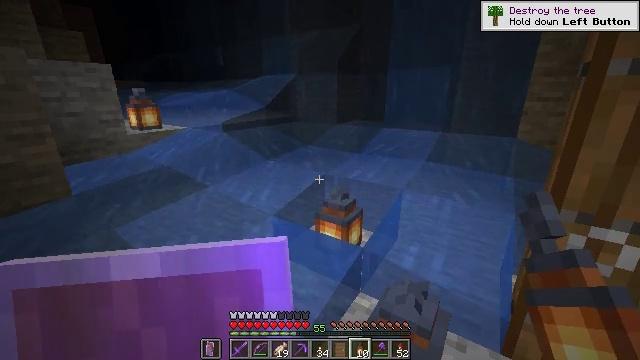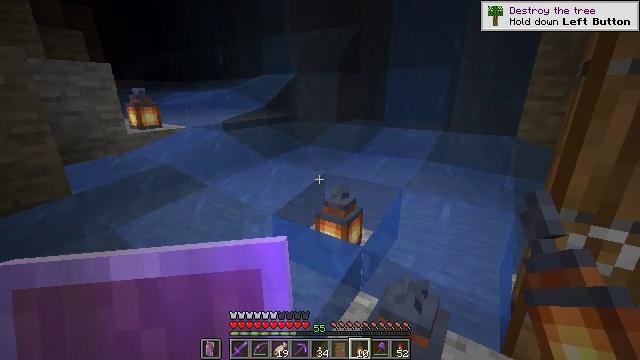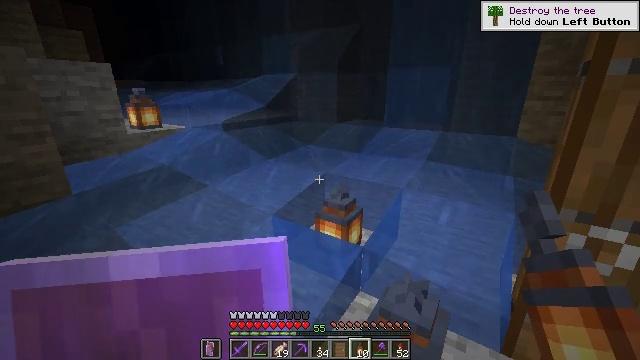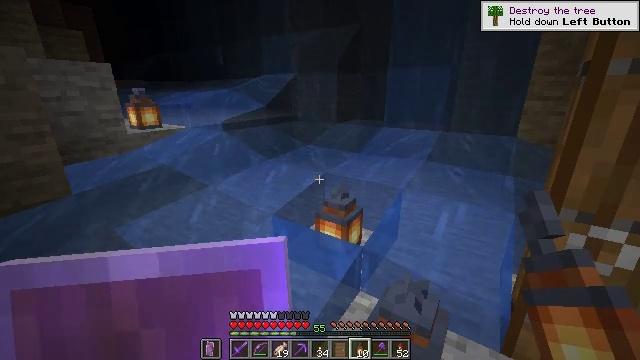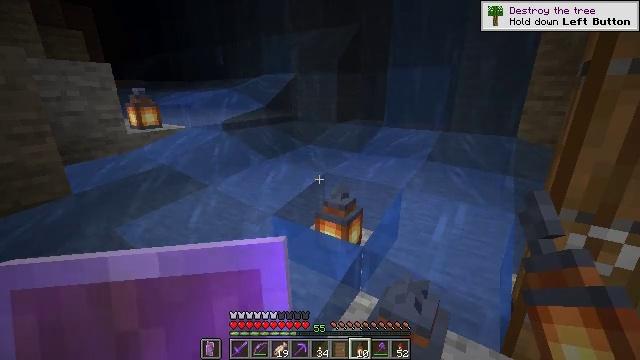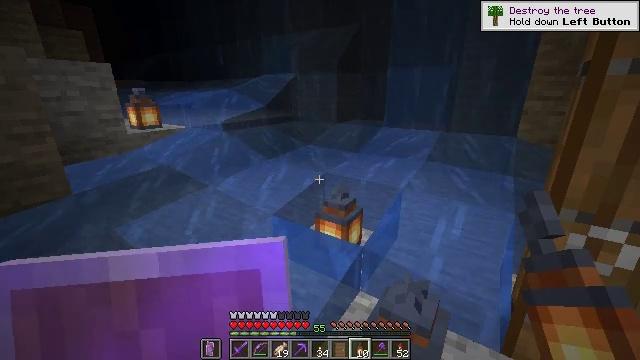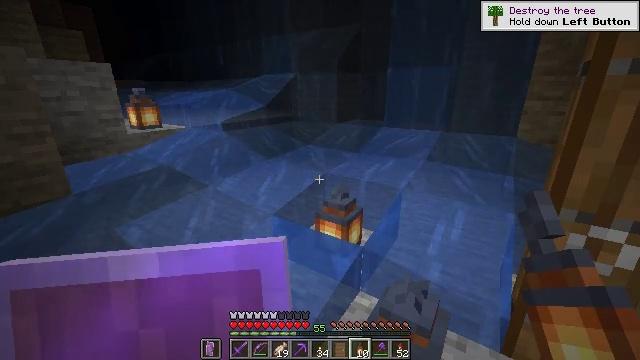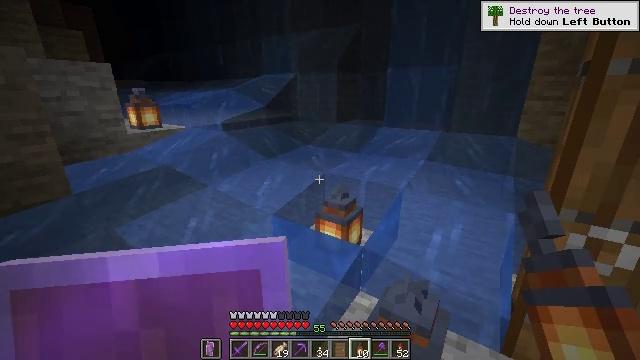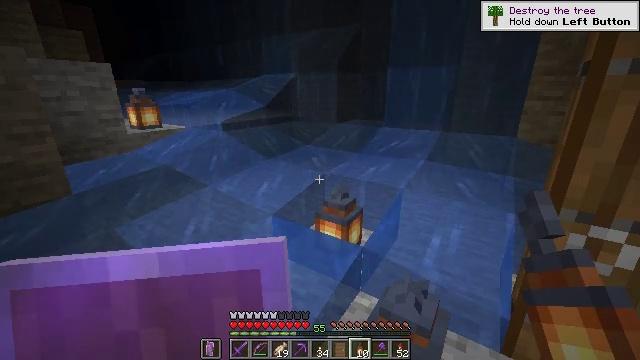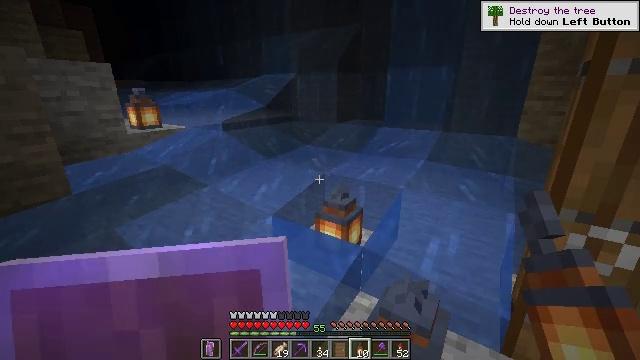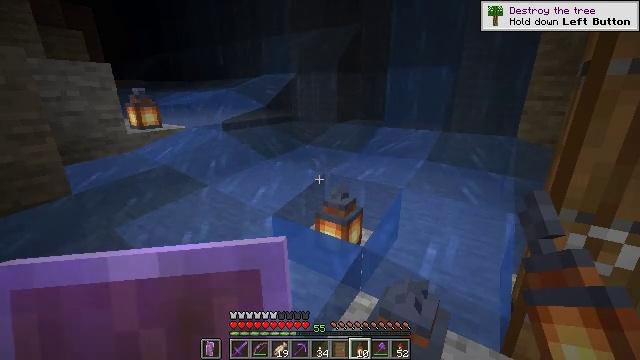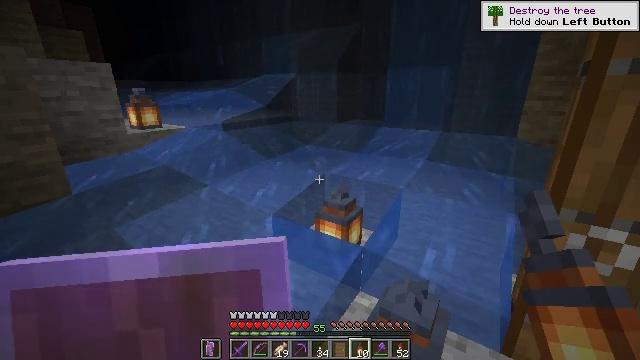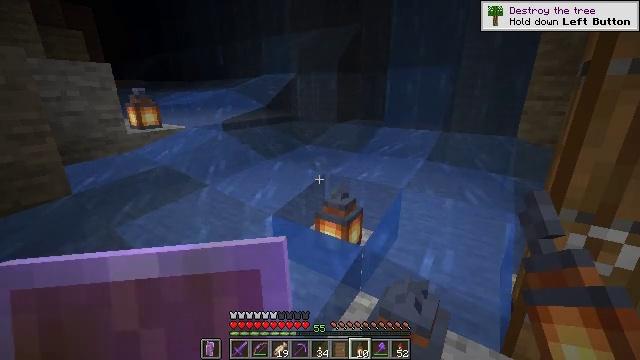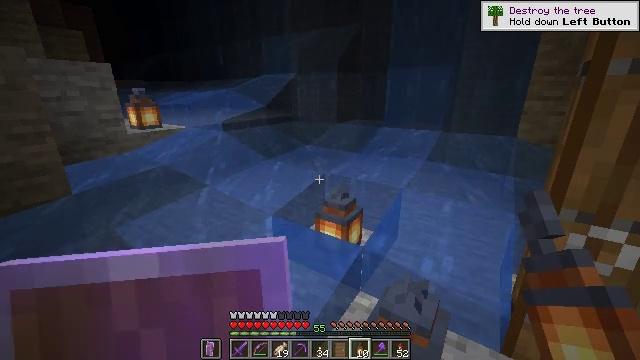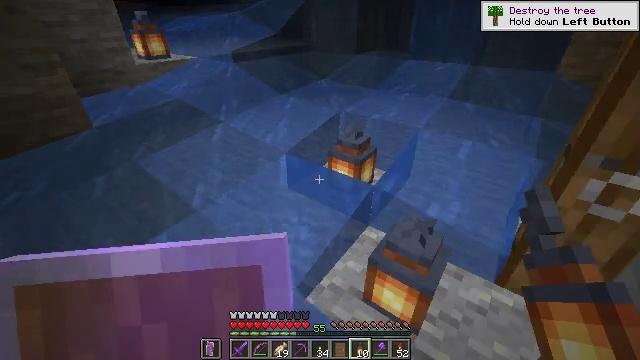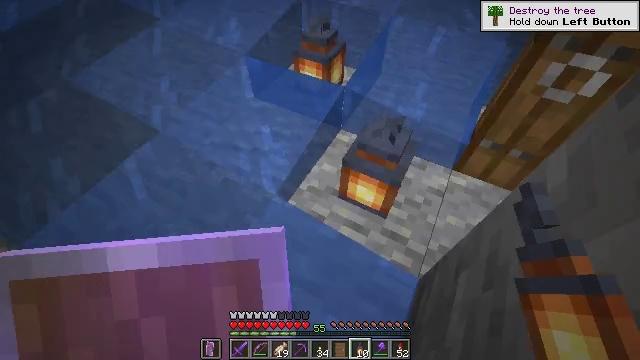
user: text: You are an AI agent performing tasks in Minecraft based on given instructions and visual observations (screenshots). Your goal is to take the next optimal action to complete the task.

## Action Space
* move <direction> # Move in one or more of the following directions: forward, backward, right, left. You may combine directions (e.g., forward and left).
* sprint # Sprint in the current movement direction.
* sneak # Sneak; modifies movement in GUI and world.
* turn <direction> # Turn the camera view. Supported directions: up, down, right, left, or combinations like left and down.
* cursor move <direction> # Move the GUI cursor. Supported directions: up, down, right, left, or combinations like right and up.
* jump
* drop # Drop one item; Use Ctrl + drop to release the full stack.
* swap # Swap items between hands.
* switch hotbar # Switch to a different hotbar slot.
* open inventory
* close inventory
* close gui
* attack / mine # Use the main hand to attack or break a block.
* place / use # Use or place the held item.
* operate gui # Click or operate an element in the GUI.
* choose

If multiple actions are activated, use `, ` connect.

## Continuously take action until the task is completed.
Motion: motion action
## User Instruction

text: Left-click to mine the lantern.
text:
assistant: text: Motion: no_op
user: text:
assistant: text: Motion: no_op
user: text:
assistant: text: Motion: no_op
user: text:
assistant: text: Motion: no_op
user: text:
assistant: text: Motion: no_op
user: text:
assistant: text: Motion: no_op
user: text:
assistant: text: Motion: no_op
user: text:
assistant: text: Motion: no_op
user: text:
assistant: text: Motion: no_op
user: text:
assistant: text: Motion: no_op
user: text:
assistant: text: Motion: no_op
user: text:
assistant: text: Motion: no_op
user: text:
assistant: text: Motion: no_op
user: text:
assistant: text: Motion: turn left and down
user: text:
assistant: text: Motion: turn right and down
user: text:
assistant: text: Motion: turn right and down
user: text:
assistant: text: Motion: turn right
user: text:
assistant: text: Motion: turn right
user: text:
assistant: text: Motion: no_op
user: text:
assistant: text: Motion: no_op
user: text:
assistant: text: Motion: turn left
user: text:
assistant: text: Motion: no_op
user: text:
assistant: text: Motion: no_op
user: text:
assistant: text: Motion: no_op
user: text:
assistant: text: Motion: no_op
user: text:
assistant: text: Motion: no_op
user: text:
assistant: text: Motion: no_op
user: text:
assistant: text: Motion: turn left and up
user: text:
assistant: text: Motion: turn up
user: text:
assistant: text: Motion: no_op